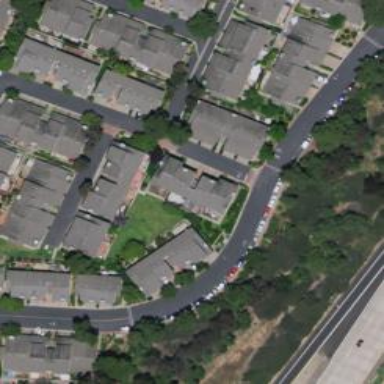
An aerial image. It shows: Living street.